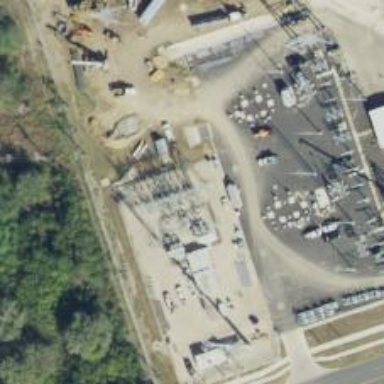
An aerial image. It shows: Switch for power supply.